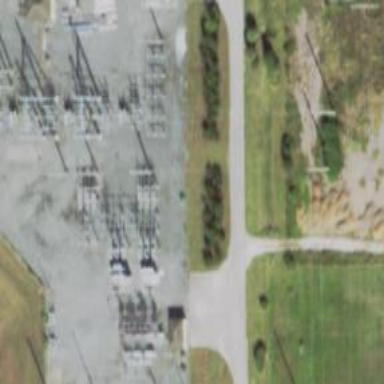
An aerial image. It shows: Switch for power supply.